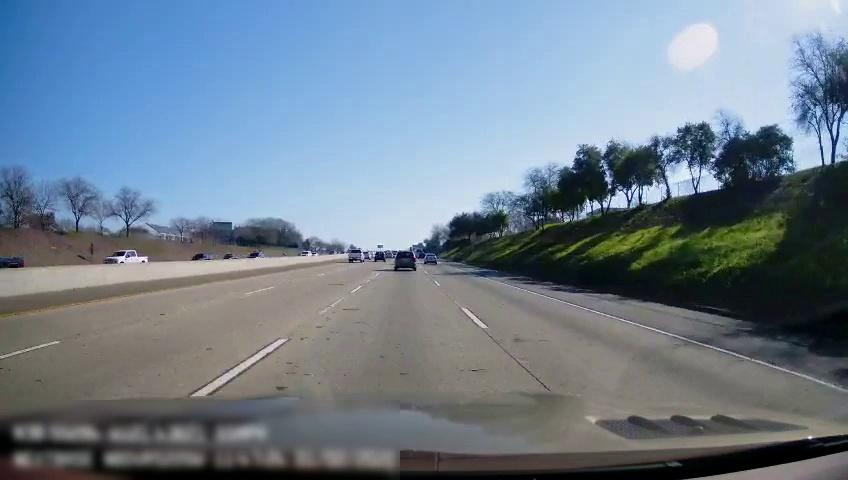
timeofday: Day
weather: Sunny
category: Drivable Space
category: Vehicles | Truck
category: Vehicles | Truck
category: Vehicles | Truck
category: Vehicles | SUV
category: Vehicles | SUV
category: Vehicles | Truck
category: Vehicles | SUV
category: Vehicles | SUV
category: Vehicles | Car
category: Vehicles | SUV
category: Lanes | Alternate Lane
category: Lanes | Alternate Lane
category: Lanes | Alternate Lane
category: Lanes | Alternate Lane
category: Lanes | Current Lane